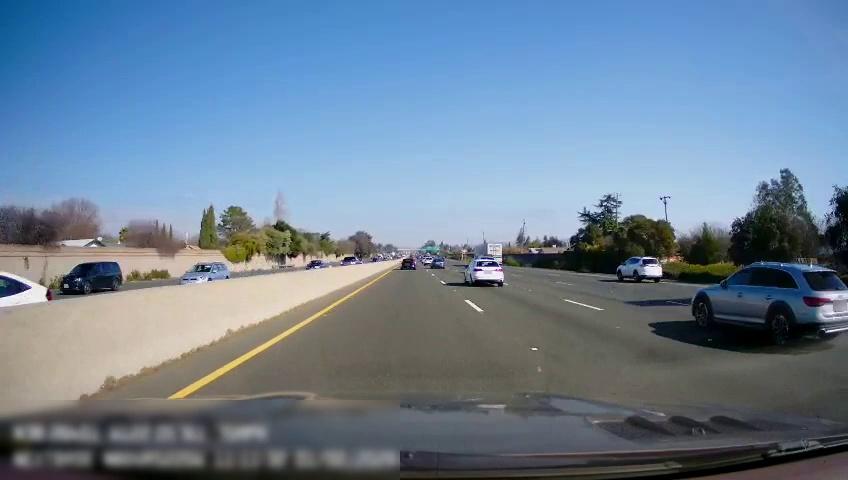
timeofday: Day
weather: Sunny
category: Drivable Space
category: Drivable Space
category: Vehicles | Car
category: Vehicles | Car
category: Vehicles | Car
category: Vehicles | SUV
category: Vehicles | Car
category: Vehicles | Car
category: Vehicles | SUV
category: Vehicles | Other LV
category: Vehicles | SUV
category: Vehicles | Car
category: Vehicles | Car
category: Vehicles | SUV
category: Lanes | Alternate Lane
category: Lanes | Current Lane
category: Lanes | Current Lane
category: Lanes | Alternate Lane
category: Lanes | Alternate Lane
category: Lanes | Opposite Lane